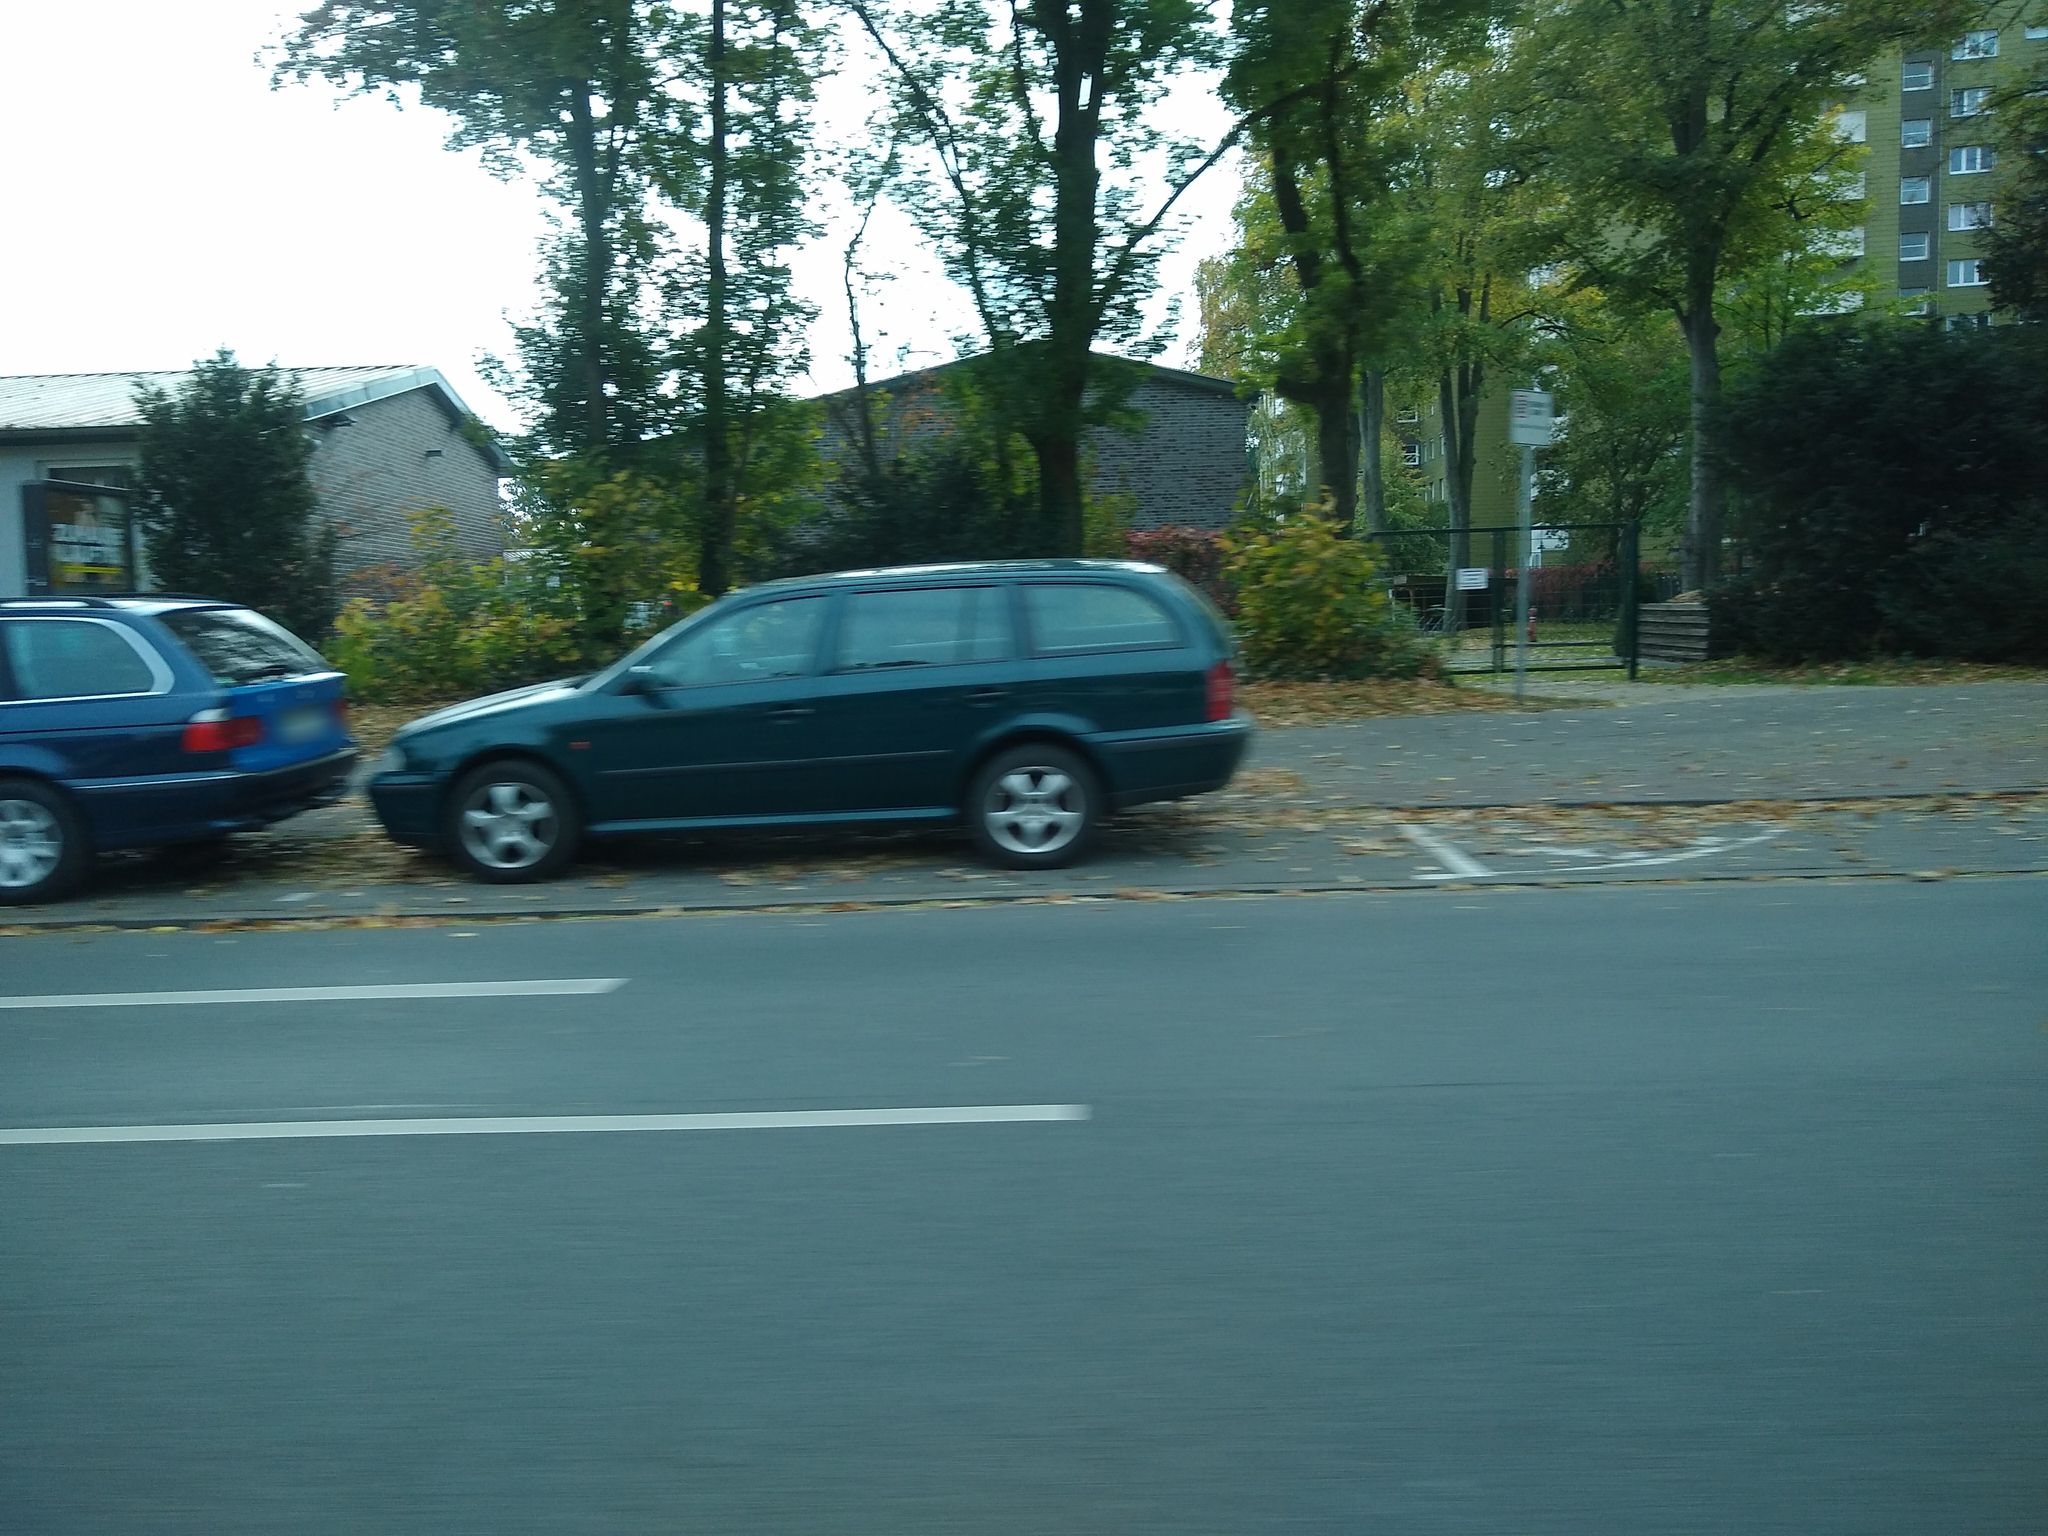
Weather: clear
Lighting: day
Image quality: slightly poor
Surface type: walking surface
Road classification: secondary
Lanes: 2
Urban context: urban centre
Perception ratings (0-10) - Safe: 3.04, Lively: 7.01, Beautiful: 8.49, Boring: 1.15, Depressing: 1.29, Wealthy: 7.06